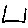
Label: triangle